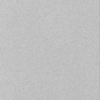
Label: dusty